Aerial crown-view tile of a tropical tree (Barro Colorado Island, Panama), acquired 20250512:
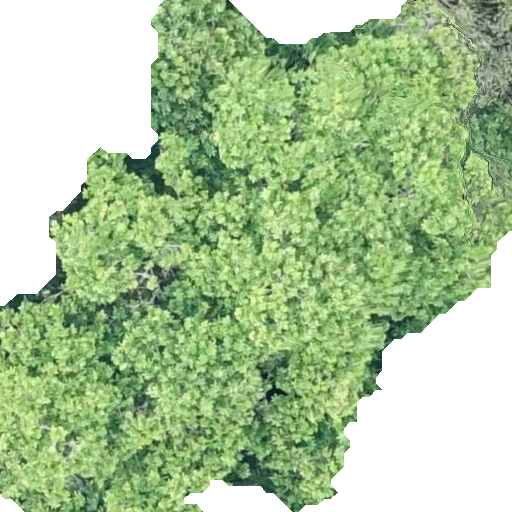
Species: Anacardium excelsum
GBIF accepted scientific name: Anacardium excelsum
Crown area: 301.234 m²